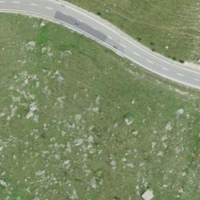
EUNIS habitat code: 26
Species observed at this site:
Oenanthe oenanthe
Anthus spinoletta